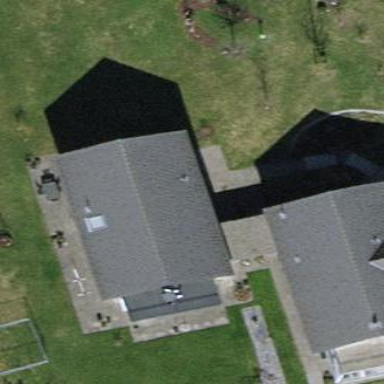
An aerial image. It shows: Simple and straightforward house.